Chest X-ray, AP view. Patient: 40 years old, sex F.
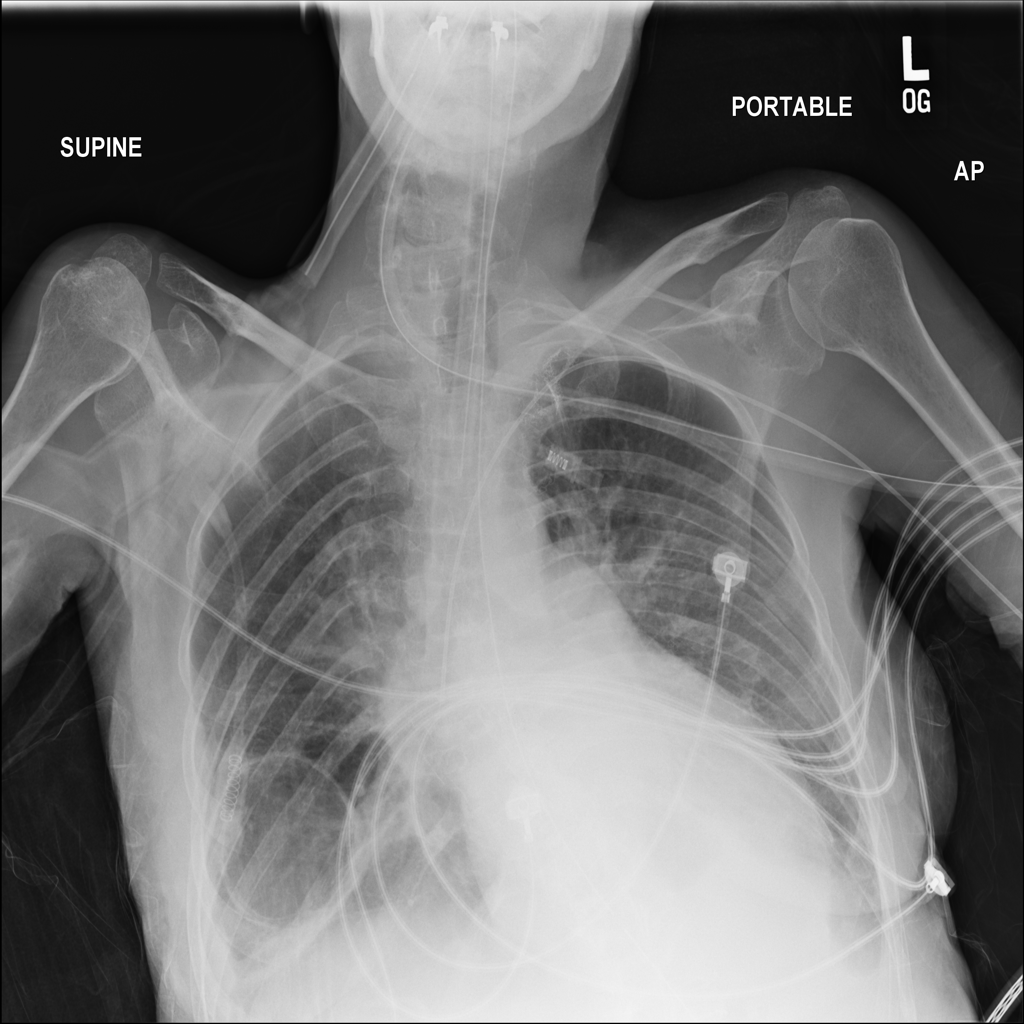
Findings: No Finding